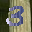
Label: 3